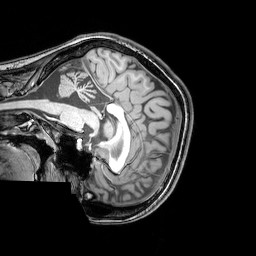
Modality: T1w
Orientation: sagittal
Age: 22
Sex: female
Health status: healthy
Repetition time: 0.081 s
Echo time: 0.037 s